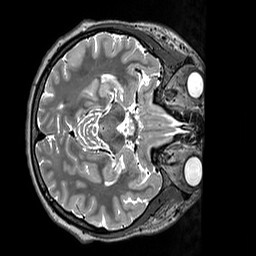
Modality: T2w
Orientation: axial
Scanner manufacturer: siemens
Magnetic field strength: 3 T
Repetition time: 3.2 s
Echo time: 0.451 s